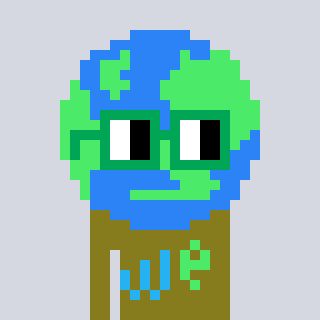
a pixel art character with square green glasses, a earth-shaped head and a gunk-colored body on a cool background